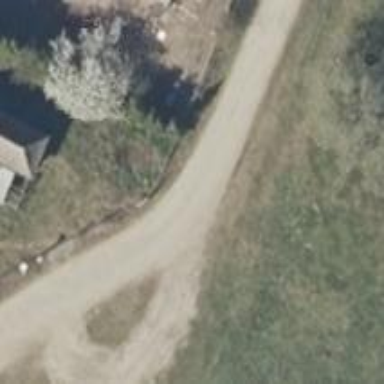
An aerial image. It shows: Residential road with grade2 track type.